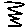
Label: zigzag